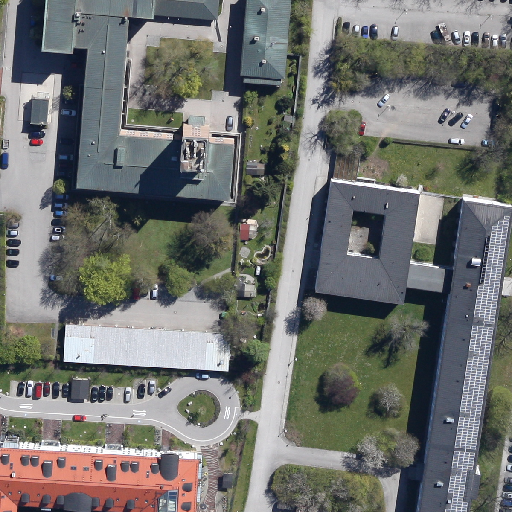
Referring expression: vehicle